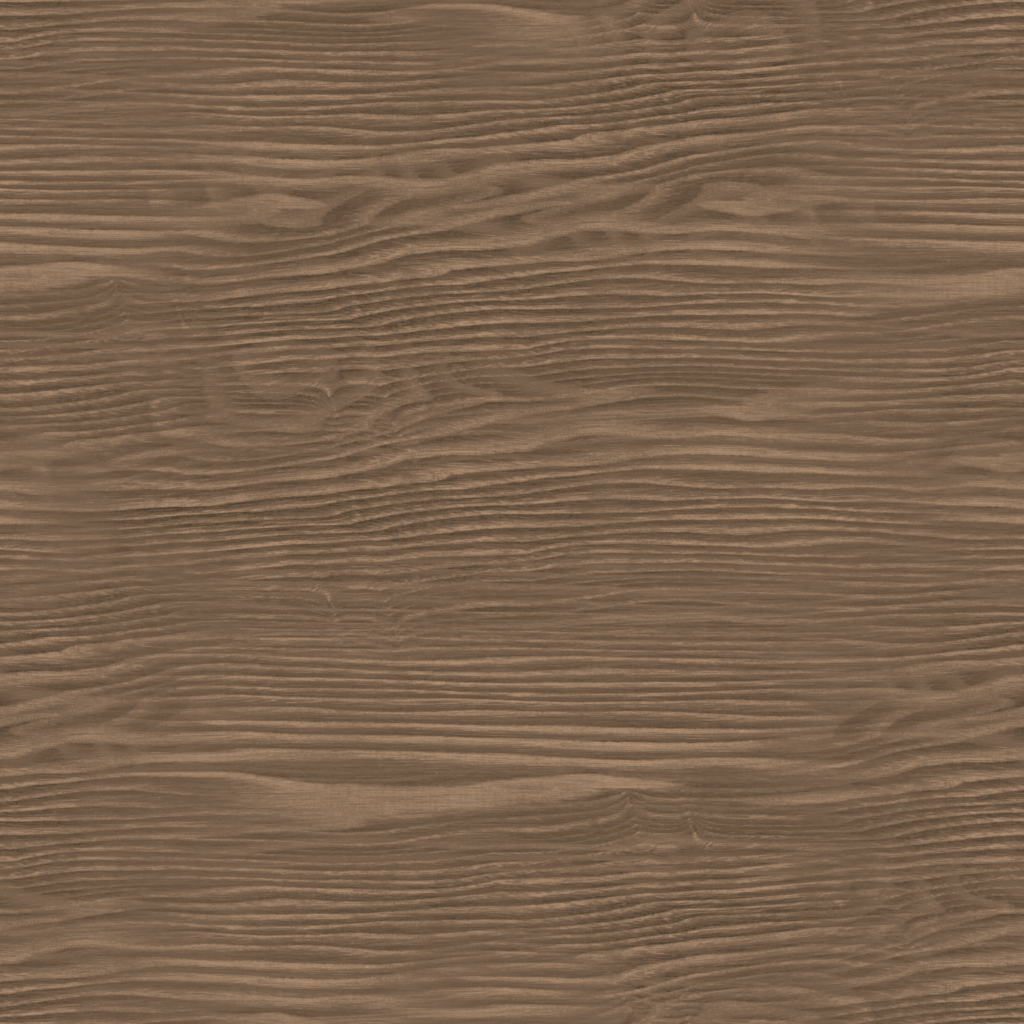
Texture map type: Color